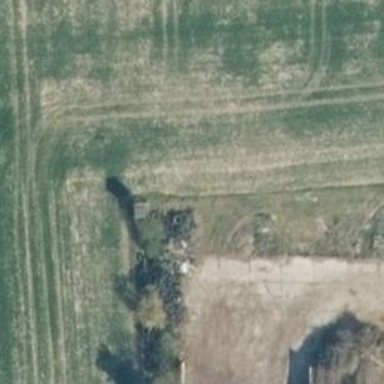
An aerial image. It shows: Hunting stand.